Question: I want to fill my 'NSTableView' with content. Per table-cell-row are 3 items (2 'NSTextFields' and 1 'NSImageView'). For that I created a custom 'NSTableCellView' where I want to set the '@IBOutlets' of the 3 Items, to set there the value for them. But when I try to set the referencing outlets, the only option is to create an action.
When I try to write '@IBOutlet weak var personName: NSTextfield' and then set the references, I can't because
When I create the 'NSTableView'inside a main.storyboard, I'm able to set the outlet references. So what is the different behavior between .storyboard and .xib?

'''
class ViewController: NSViewController, NSTableViewDataSource, NSTableViewDelegate {
@IBOutlet weak var tableView: NSTableView! //ref to tableView in xib
var persons:[Person] = [] //content to fill tableview
override func viewDidLoad() {
super.viewDidLoad()
persons.append(Person(name: "John", age: 23, piRef: "/Users/xy/Desktop/profilePic.png"))
persons.append(Person(name: "Marie", age: 26, piRef: "/Users/xy/Desktop/profilePic.png"))
tableView.delegate = self
tableView.dataSource = self
}
func numberOfRows(in tableView: NSTableView) -> Int {
return persons.count
}
func tableView(_ tableView: NSTableView, viewFor tableColumn: NSTableColumn?, row: Int) -> NSView? {
let tableCellView:personTableCell = tableView.makeView(withIdentifier: NSUserInterfaceItemIdentifier(rawValue: "defaultRow"), owner: self) as! personTableCell
//NSTableColumn in xib has id "defaulRow"
if let person:Person = persons[row] {
tableCellView.setPerson(person: person) //call method inside NSTableCellView-subclass to set item values
}
return tableCellView
}
}
'''
'''
class personTableCell: NSTableCellView {
var person:Person! = nil
//here should be:
//@IBOutlet weak var personName: NSTextField!
//@IBOutlet weak var personAge: NSTextField!
//@IBOutlet weak var personImg: NSImageView!
func setPerson(person: Person) {
self.person = person
self.personName = person.name
self.personAge = person.age
self.personImg = NSImage(byReferencingFile: person.profileImgRef)
}
}
'''
I want to be able to add the item outlet references to my .
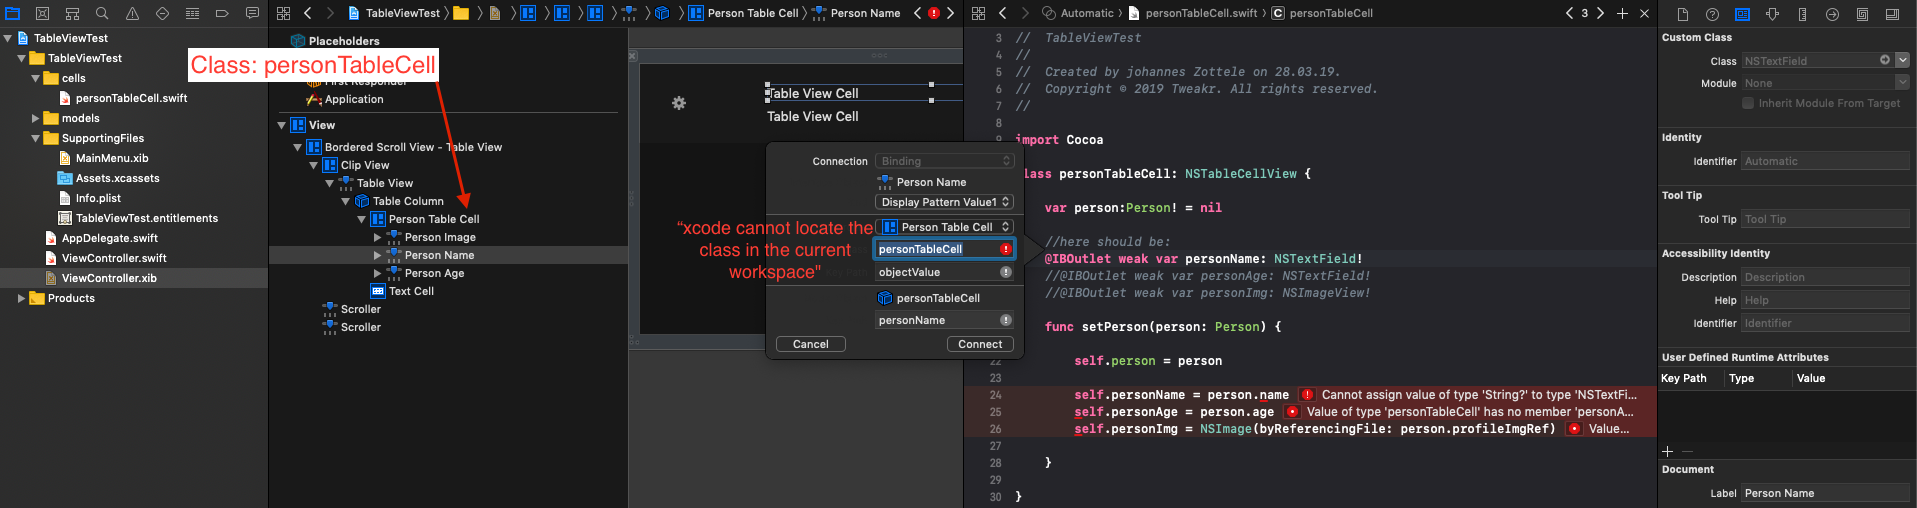
Answer: It appears to me you're making this harder than it needs to be. makeView is giving you a reference to the cell. Therefore you can access its members directly. No need for outlets (which is why Xcode won't make them for you.)
I can't read your screenshots well enough to tell how the textfields are defined (old eyes), so I can only give you a generic example from a working demo of a custom cell class:
'''
class DIYTableViewDelegate: NSObject, NSTableViewDelegate {
var count = 0 // counts the number of views actually created
func tableView(_ tableView: NSTableView, viewFor tableColumn: NSTableColumn?, row: Int) -> NSView? {
let id = tableColumn!.identifier
var view = tableView.makeView(withIdentifier: id, owner: nil) as? CustomTableCellView
if view == nil {
view = createCell(id)
count += 1
}
view!.textField!.stringValue = "\(id.rawValue) \(row) \(view!.count) \(count)"
view!.count += 1
return view
}
}
'''
Also, it's customary in Swift to capitalize the first letter of types (classes, structures, enums, protocols) and lowercase methods & properties. Doesn't affect how your code compiles, but it helps other Swifties read it.
Here's another example that may help:
'''
func tableView(_ tableView: NSTableView, viewFor tableColumn: NSTableColumn?, row: Int) -> NSView? {
guard let vw = tableView.makeView(withIdentifier: tableColumn!.identifier, owner: self) as? CustomTableCellView else { return nil }
vw.textField?.stringValue = String(pictures[row].dropLast(4))
vw.imageView?.image = NSImage(named: pictures[row])
return vw
}
'''